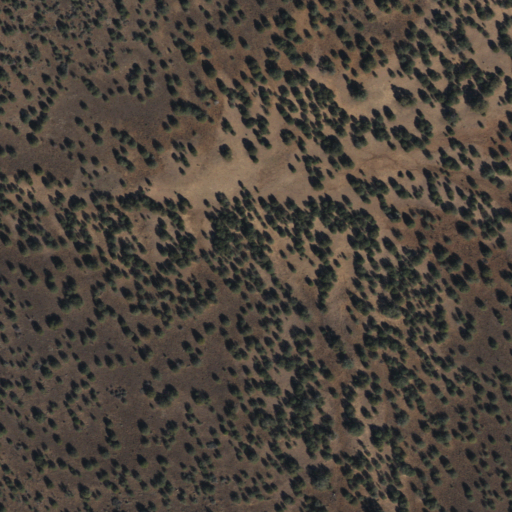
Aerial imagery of plain(s) in Arizona named Pine Flat containing shrub and evergreen forest